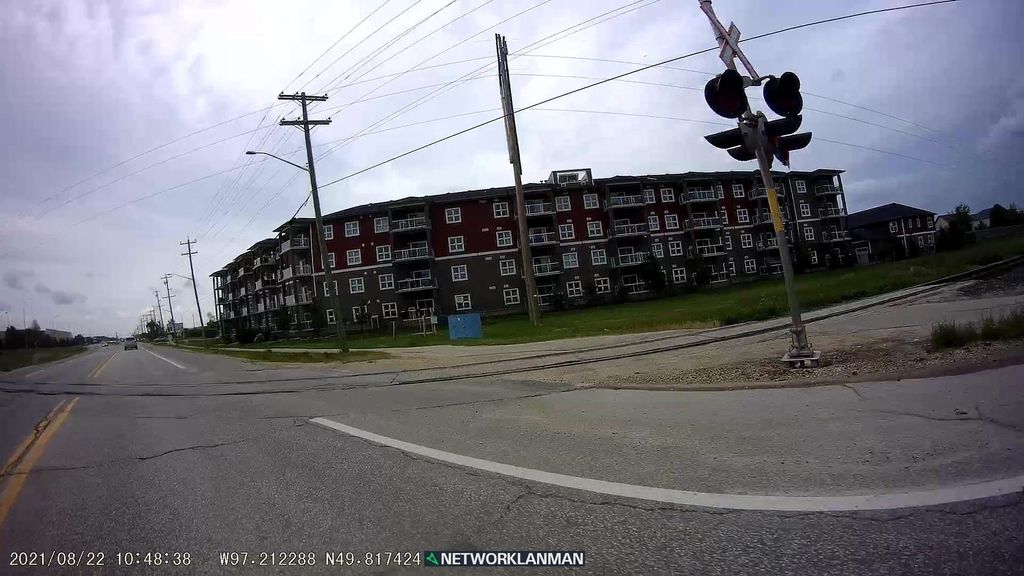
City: winnipeg